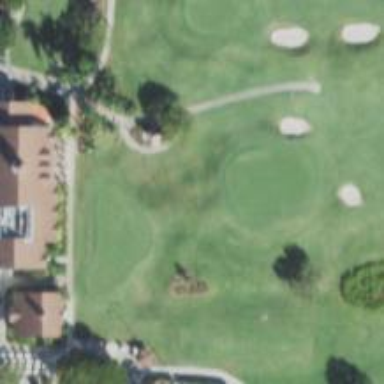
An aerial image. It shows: Path for golf carts.